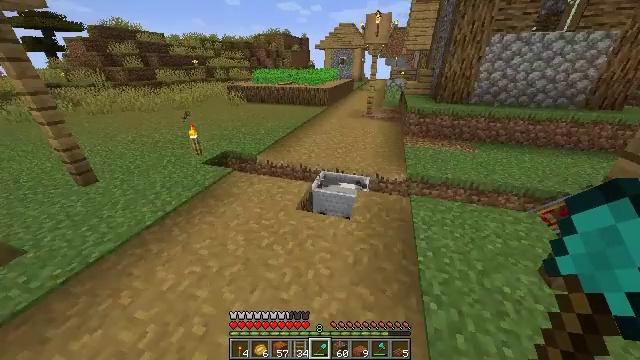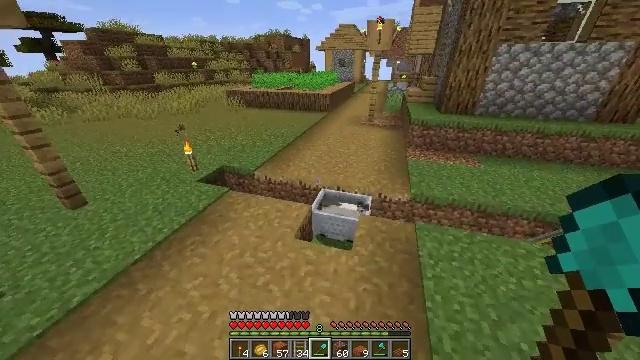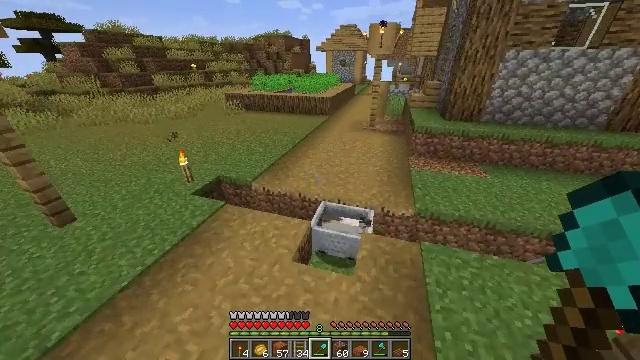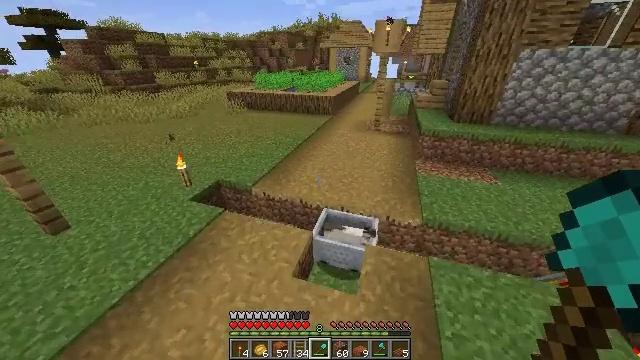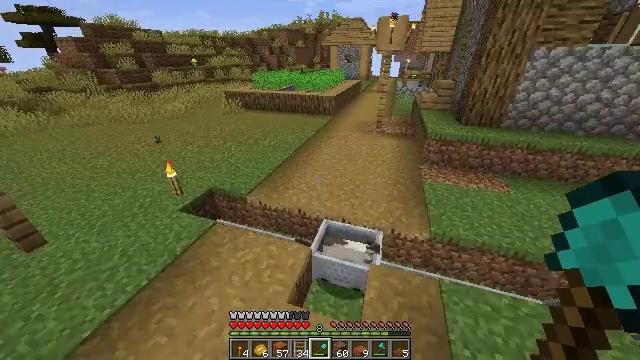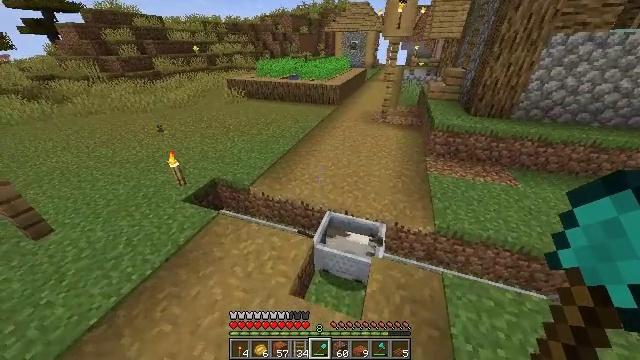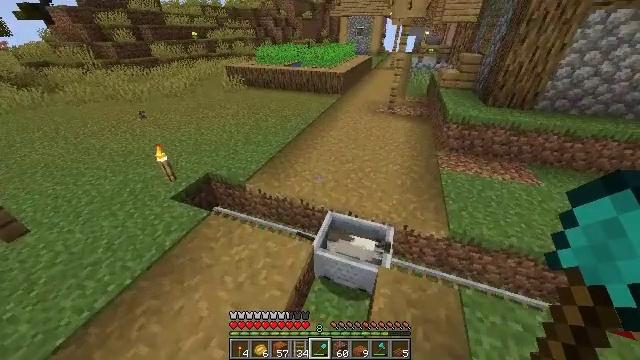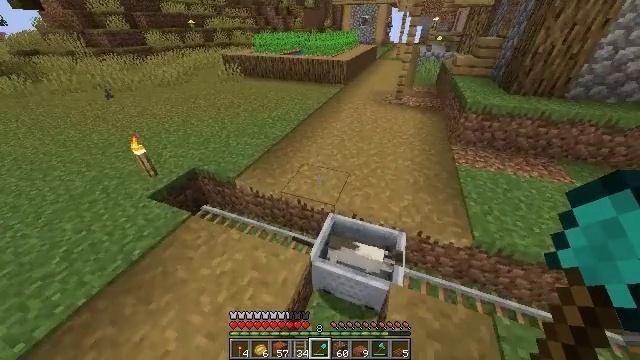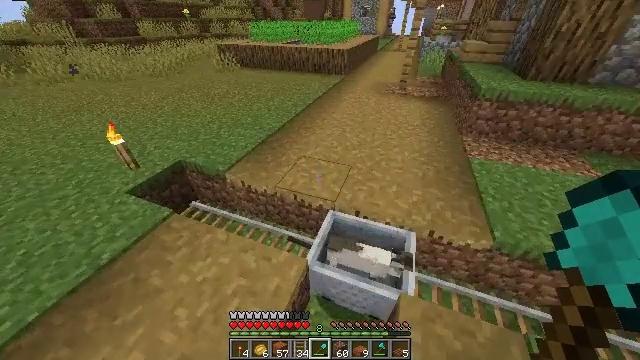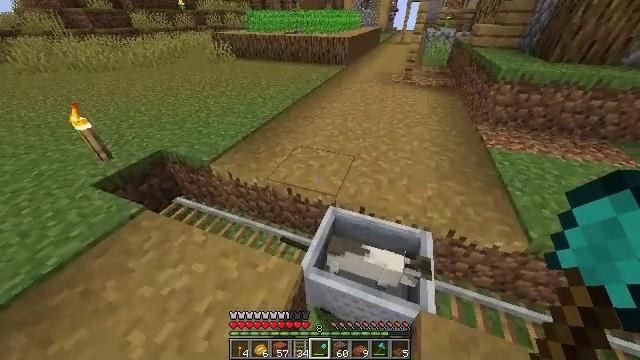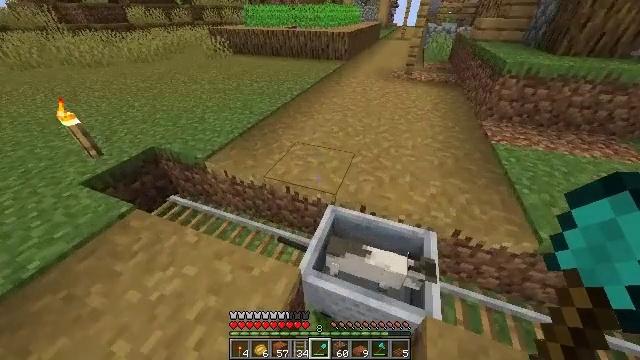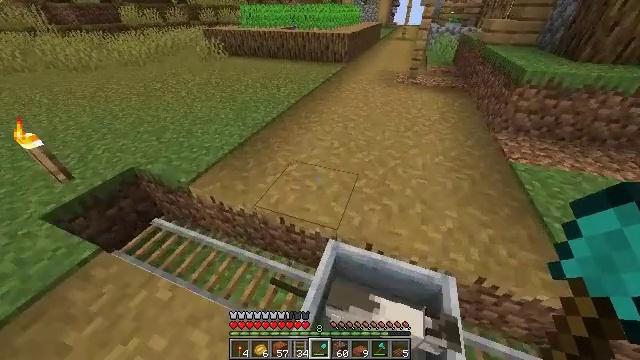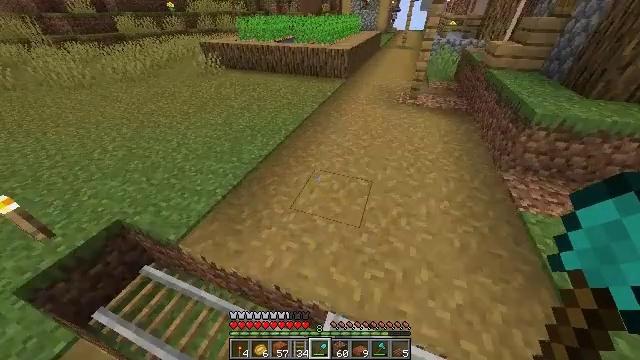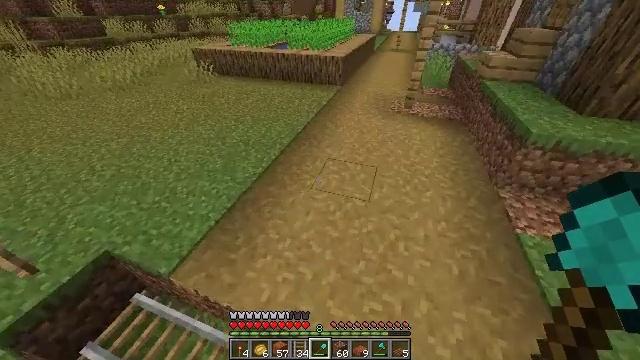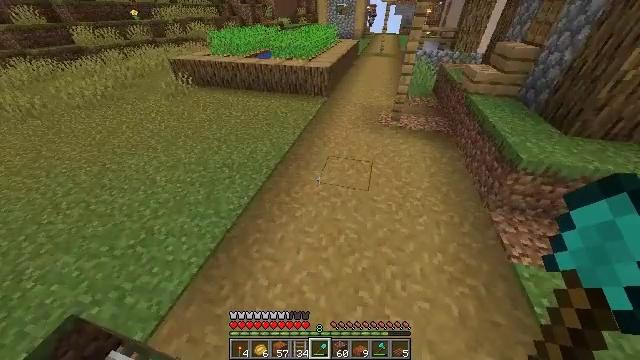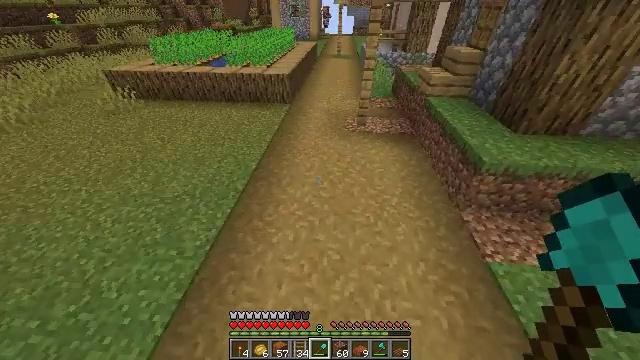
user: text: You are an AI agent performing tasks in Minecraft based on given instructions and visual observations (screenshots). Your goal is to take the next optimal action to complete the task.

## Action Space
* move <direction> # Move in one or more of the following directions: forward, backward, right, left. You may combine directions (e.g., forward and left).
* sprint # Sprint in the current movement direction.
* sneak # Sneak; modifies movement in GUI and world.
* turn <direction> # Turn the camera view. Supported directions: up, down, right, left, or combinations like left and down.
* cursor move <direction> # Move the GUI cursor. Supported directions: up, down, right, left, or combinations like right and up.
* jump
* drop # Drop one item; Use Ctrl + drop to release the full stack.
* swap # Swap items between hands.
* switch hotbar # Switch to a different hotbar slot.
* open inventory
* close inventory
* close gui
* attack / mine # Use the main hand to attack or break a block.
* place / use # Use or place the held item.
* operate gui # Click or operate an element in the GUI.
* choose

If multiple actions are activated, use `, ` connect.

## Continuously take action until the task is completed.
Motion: motion action
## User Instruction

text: Kill mobs.
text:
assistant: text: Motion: move forward, sprint, jump
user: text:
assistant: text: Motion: move forward, sprint, jump
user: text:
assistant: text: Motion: move forward, jump
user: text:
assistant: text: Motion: move forward, jump
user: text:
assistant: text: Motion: move forward, turn left and down, jump
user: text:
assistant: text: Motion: move forward, turn down, jump
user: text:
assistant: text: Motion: move forward, turn down, jump
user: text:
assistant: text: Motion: move forward, turn down, jump
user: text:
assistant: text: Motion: move forward, jump
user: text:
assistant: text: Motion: move forward, sprint, jump
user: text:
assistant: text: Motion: move forward, sprint, jump
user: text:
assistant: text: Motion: move forward, sprint, jump
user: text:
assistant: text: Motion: move forward, sprint, turn right, jump
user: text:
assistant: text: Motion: move forward, turn right, jump
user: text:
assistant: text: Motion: move forward, turn right, jump
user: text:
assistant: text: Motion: move forward, turn right, jump
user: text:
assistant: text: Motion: move forward, turn right, jump
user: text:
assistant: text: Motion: move forward, turn right
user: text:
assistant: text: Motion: turn right
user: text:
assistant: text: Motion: turn right
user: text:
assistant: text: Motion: turn right
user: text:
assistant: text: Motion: turn right
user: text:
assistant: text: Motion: turn right
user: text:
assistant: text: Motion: turn right
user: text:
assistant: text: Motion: turn right
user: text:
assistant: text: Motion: move forward, turn right
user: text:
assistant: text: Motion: move forward, turn right
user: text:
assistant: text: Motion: move forward, turn right
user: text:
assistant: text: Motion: move forward
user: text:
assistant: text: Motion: move forward, turn right and down